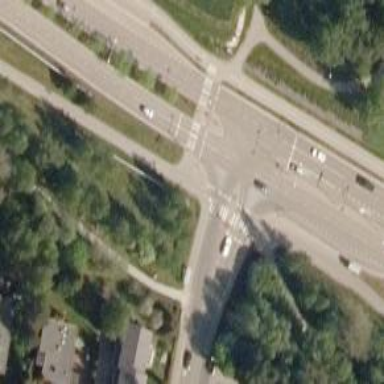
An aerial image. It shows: Crossing on asphalt cycleway.